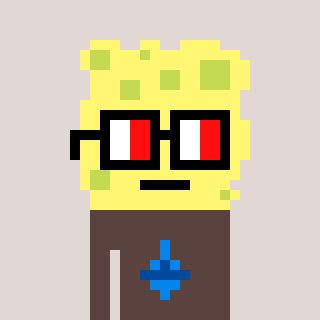
a pixel art character with square glasses with black frames and red eyes, a sponge-shaped head and a darkbrown-colored body on a warm background